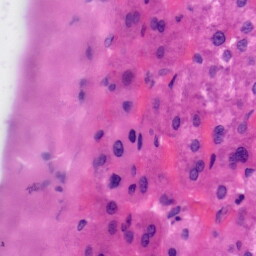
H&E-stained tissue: Liver